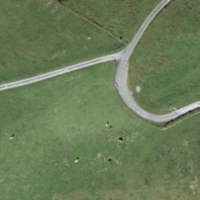
EUNIS habitat code: 23
Species observed at this site:
Plantago media